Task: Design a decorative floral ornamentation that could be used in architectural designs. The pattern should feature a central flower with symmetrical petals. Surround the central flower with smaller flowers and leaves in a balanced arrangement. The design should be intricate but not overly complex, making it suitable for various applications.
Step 1771:
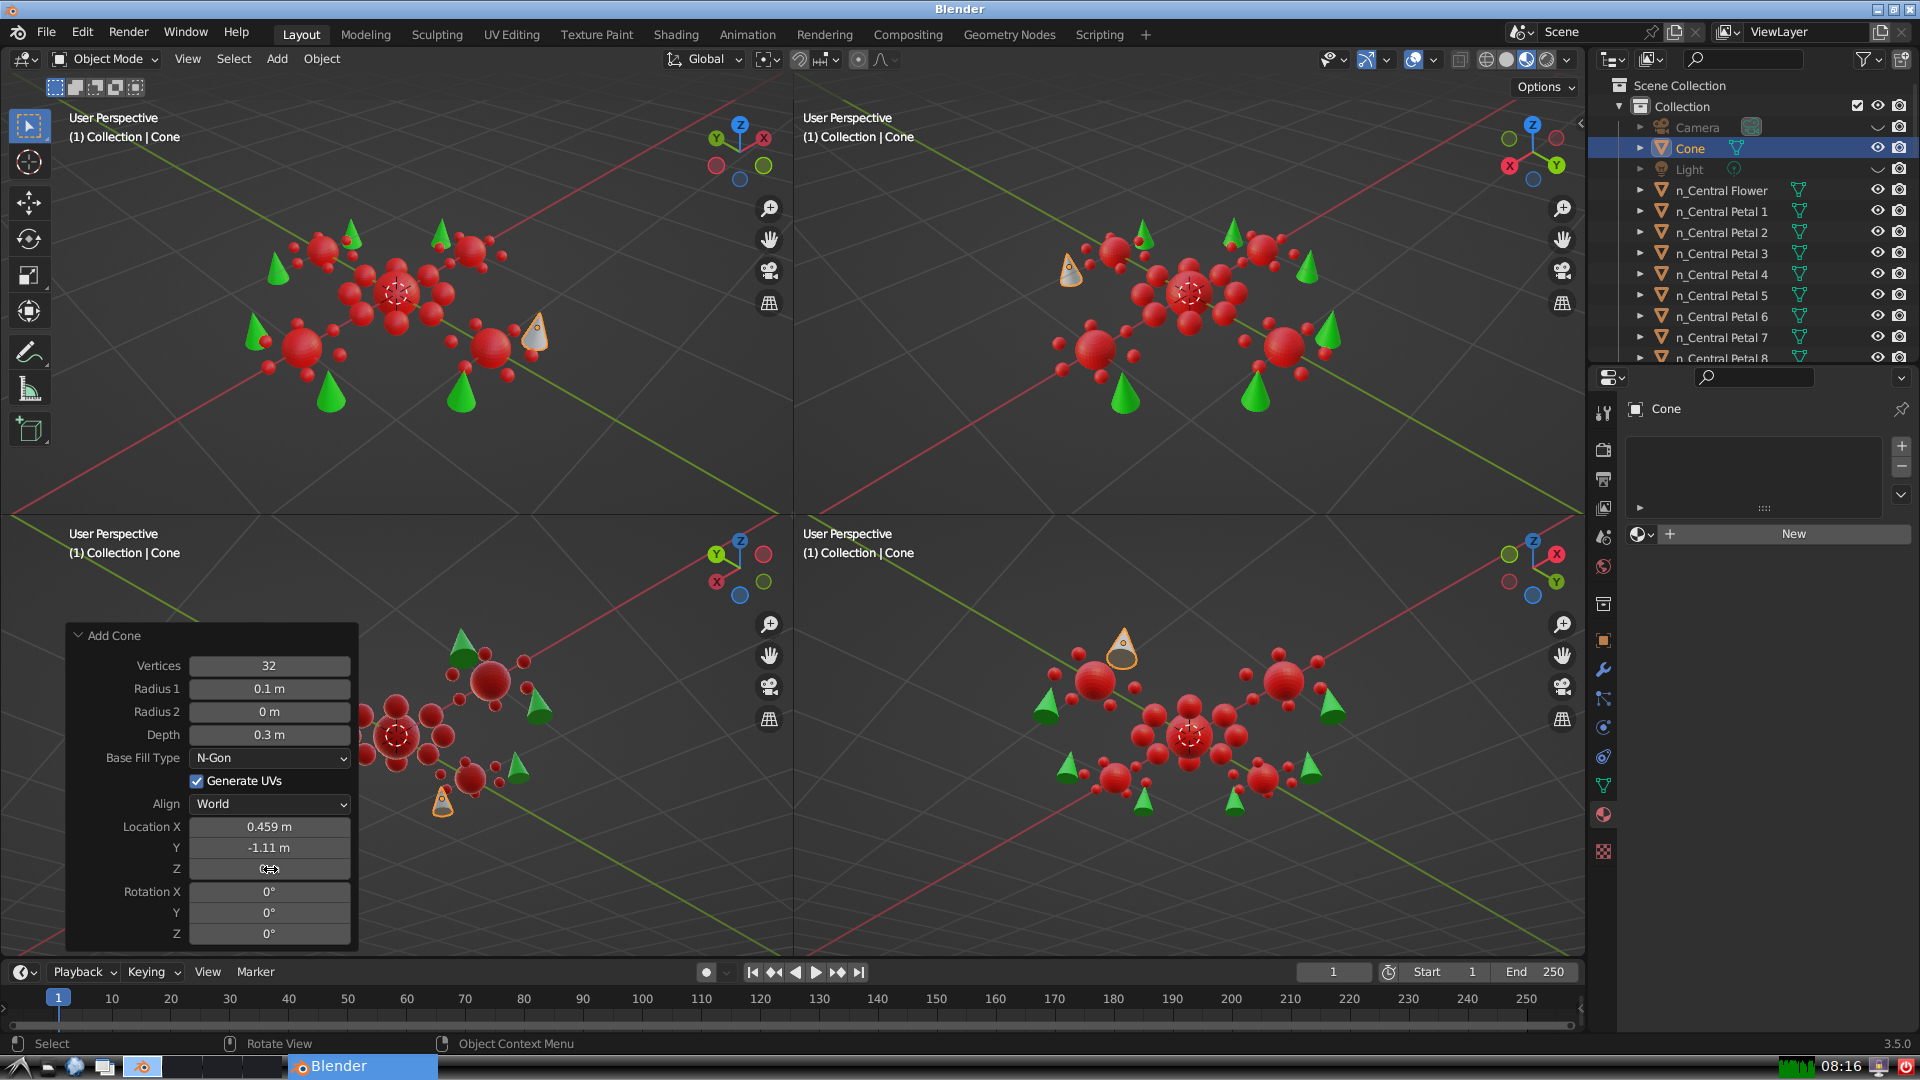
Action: click: no